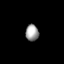
Tissue: lung
Cell type: Epithelial cells
Senescence score: 0.1794
Nuclear area (px): 211
Mean DAPI intensity: 157.313